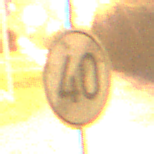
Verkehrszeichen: EndeGeschwindigkeit40
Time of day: Night
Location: Outdoor (Urban)
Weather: PartlyCloudy
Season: NotSpecified
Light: Artificial